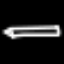
Label: pencil